Question:
'''
package com.kk.config;
import org.springframework.boot.SpringApplication;
import org.springframework.boot.autoconfigure.SpringBootApplication;
import org.springframework.boot.autoconfigure.domain.EntityScan;
import org.springframework.context.annotation.ComponentScan;
import org.springframework.data.jpa.repository.config.EnableJpaRepositories;
@ComponentScan(basePackages="com.kk")
@EnableJpaRepositories(basePackages="com.kk.respositry")
@EntityScan(basePackages="com.kk.entity")
@SpringBootApplication
public class SpringBootEnumExampleApplication {
public static void main(String[] args) {
SpringApplication.run(SpringBootEnumExampleApplication.class, args);
}
}
package com.kk.controller;
import org.springframework.beans.factory.annotation.Autowired;
import org.springframework.stereotype.Controller;
import org.springframework.web.bind.annotation.RequestBody;
import org.springframework.web.bind.annotation.RequestMapping;
import org.springframework.web.bind.annotation.RequestMethod;
import org.springframework.web.bind.annotation.ResponseBody;
import com.kk.entity.Account;
import com.kk.service.AccountService;
@Controller
public class AccountController {
@Autowired
private AccountService accountService;
@RequestMapping(value="create",method=RequestMethod.POST)
private @ResponseBody String createAccout(@RequestBody Account account) {
Long l=accountService.save(account);
return "{"accountId":l}";
}
}
package com.kk.entity;
import javax.persistence.Column;
import javax.persistence.Entity;
import javax.persistence.EnumType;
import javax.persistence.Enumerated;
import javax.persistence.GeneratedValue;
import javax.persistence.Id;
import javax.persistence.Table;
import com.kk.enums.AccountRole;
@Entity
@Table(name = "account_tab")
public class Account {
@Id
@GeneratedValue
private Long id;
private String accountHolderName;
private String mobile;
private Integer age;
@Enumerated(EnumType.STRING)
@Column(name = "account_role", length = 40)
private AccountRole accountRole;
public Long getId() {
return id;
}
public void setId(Long id) {
this.id = id;
}
public String getAccountHolderName() {
return accountHolderName;
}
public void setAccountHolderName(String accountHolderName) {
this.accountHolderName = accountHolderName;
}
public String getMobile() {
return mobile;
}
public void setMobile(String mobile) {
this.mobile = mobile;
}
public Integer getAge() {
return age;
}
public void setAge(Integer age) {
this.age = age;
}
public AccountRole getAccountRole() {
return accountRole;
}
public void setAccountRole(AccountRole accountRole) {
this.accountRole = accountRole;
}
}
package com.kk.enums;
import com.fasterxml.jackson.databind.annotation.JsonDeserialize;
import com.kk.enums.utils.AccountRoleDeserializer;
@JsonDeserialize(using = AccountRoleDeserializer.class)
public enum AccountRole {
EMPLOYEE_CUSTOMER("Employee customer"),
JOINTER_ACSCOUNT("Jointer customer"),
PRIMARY_ACCOUNT("Primary customer"),
TENANT_ACCOUNT("Tenant customer");
private final String text;
AccountRole(final String text) {
this.text = text;
}
@Override
public String toString() {
return text;
}
public String getText() {
return this.text;
}
public static AccountRole fromText(String text) {
for (AccountRole r : AccountRole.values()) {
if (r.getText().equals(text)) {
return r;
}
}
throw new RuntimeException("Your AccountRole not valied: "+text );
}
}
package com.kk.enums.utils;
import java.io.IOException;
import com.fasterxml.jackson.core.JsonParser;
import com.fasterxml.jackson.core.ObjectCodec;
import com.fasterxml.jackson.databind.DeserializationContext;
import com.fasterxml.jackson.databind.JsonDeserializer;
import com.fasterxml.jackson.databind.JsonNode;
import com.kk.enums.AccountRole;
public class AccountRoleDeserializer extends JsonDeserializer<AccountRole> {
@Override
public AccountRole deserialize(JsonParser jsonParser, DeserializationContext deserializationContext) throws IOException {
ObjectCodec oc = jsonParser.getCodec();
JsonNode node = oc.readTree(jsonParser);
if (node == null) {
return null;
}
String text = node.textValue(); // gives "A" from the request
if (text == null) {
return null;
}
return AccountRole.fromText(text);
}
}
package com.kk.respositry;
import org.springframework.data.jpa.repository.JpaRepository;
import org.springframework.stereotype.Repository;
import com.kk.entity.Account;
@Repository
public interface AccountRespositry extends JpaRepository<Account, Long> {
}
package com.kk.service;
import com.kk.entity.Account;
public interface AccountService {
Long save(Account account);
}
package com.kk.service;
import javax.transaction.Transactional;
import org.springframework.beans.factory.annotation.Autowired;
import org.springframework.stereotype.Service;
import com.kk.entity.Account;
import com.kk.respositry.AccountRespositry;
@Service
@Transactional
public class AccountServiceImpl implements AccountService{
@Autowired
private AccountRespositry accountRespositry;
@Override
public Long save(Account account) {
account=accountRespositry.save(account);
return account.getId();
}
}
server.port=8088
server.servlet.context-path=/SpringBootEnum/
## Spring DATASOURCE (DataSourceAutoConfiguration & DataSourceProperties)
spring.datasource.url = jdbc:mysql://localhost:3306/Account?useSSL=false
spring.datasource.username = root
spring.datasource.password = root
## Hibernate Properties
# The SQL dialect makes Hibernate generate better SQL for the chosen database
spring.jpa.properties.hibernate.dialect = org.hibernate.dialect.MySQL5InnoDBDialect
#Hibernate ddl auto (create, create-drop, validate, update)
spring.jpa.hibernate.ddl-auto = update
'''
I am using spring boot (data jpa ) but am getting the wrong value in the database.
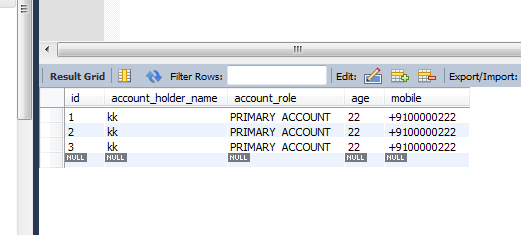
Answer: The @Enumerated is behaving as expected. It's going to return the name of the enum and that's what gets persisted. Remember JPA uses the name() of the enum and not the toString() even if you have overridden the toString(). I would recommend using an AttributeConverter (JPA 2.1+) to control the persistence of your enum. In your case, create the converter to use the getText() method you already have defined in your Enum.
'''
@Converter(autoApply = true)
public class AccountRoleConverter implements AttributeConverter<AccountRole, String> {
@Override
public String convertToDatabaseColumn(AccountRole role) {
return role.getText();
}
@Override
public AccountRole convertToEntityAttribute(String dbData) {
return AccountRole.fromText(dbData);
}
}
'''
Note: @Converter(autoApply = true), tells JPA provider to use it to map all AccountRole enums.
Now you just need to make sure you remove the @Enumerated from your Account Entity:
'''
@Enumerated(EnumType.STRING)
@Column(name = "account_role", length = 40)
private AccountRole accountRole;
'''
becomes
'''
@Column(name = "account_role", length = 40)
private AccountRole accountRole;
'''
Ok you may ask how you use the converter. Well that is the nice part, you don't have to do anything. The persistence provider will use it for all read and write operations. I hope this helps.